Question: OK, I have been searching through this site to find anything similar or enlightening, but I am completely stuck. I am getting some valid JSON and need to parse through it to extract prices. I'm not getting very far.
Here's the JSON:
'''
{
"result": "success",
"prices": {
"vdc": {
"monthly": "1.00"
},
"network": {
"private": {
"monthly": "2.00"
},
"public": {
"\/22 (1,111 IP Addresses)": {
"monthly": "3.00"
},
"\/21 (2,222 IP Addresses)": {
"monthly": "4.00"
},
"\/20 (3,333 IP Addresses)": {
"monthly": "5.00"
},
"\/19 (5,555 IP Addresses)": {
"monthly": "6.00"
},
"\/18 (6,666 IP Addresses)": {
"monthly": "7.00"
},
"\/17 (7,777 IP Addresses)": {
"monthly": "8.00"
},
"\/16 (8,888 IP Addresses)": {
"monthly": "9.00"
},
"\/25 (111 IP Addresses)": {
"monthly": "10.00"
},
"\/26 (55 IP Addresses)": {
"monthly": "11.00"
},
"\/27 (22 IP Addresses)": {
"monthly": "12.00"
},
"\/28 (11 IP Addresses)": {
"monthly": "13.00"
},
"\/29 (5 IP Addresses)": {
"monthly": "14.00"
},
"\/23 (900 IP Addresses)": {
"monthly": "15.00"
},
"\/24 (333 IP Addresses)": {
"monthly": "16.00"
}
}
},
"blocks": {
"22": {
"monthly": "17.00"
},
"21": {
"monthly": "18.00"
},
"20": {
"monthly": "19.00"
},
"19": {
"monthly": "20.00"
},
"18": {
"monthly": "21.00"
},
"17": {
"monthly": "22.00"
},
"16": {
"monthly": "23.00"
},
"25": {
"monthly": "24.00"
},
"26": {
"monthly": "25.00"
},
"27": {
"monthly": "28.00"
},
"28": {
"monthly": "29.00"
},
"29": {
"monthly": "30.00"
},
"23": {
"monthly": "24.00"
},
"24": {
"monthly": "25.00"
}
},
"server": {
"cpu": {
"monthly": "26.00"
},
"ram": {
"monthly": "27.00"
}
},
"volume": {
"gb": {
"monthly": "28.00"
}
},
"snapshot": {
"gb": {
"monthly": "29.00"
}
}
}
}
'''
Tested and validated at jsonlint [dot] com.
After much trying, testing, trying, banging head against my keyboard, trying...this is what I currently have, but it's not producing the desired results (I'll tell you what those are, right after the code snippet).
'''
function gp(x){
for(var i in x){
console.log('700: ', x[i] );
if(x[i] != 'success'){
console.log(733);
console.log(x[i]);
for(var j in x[i]){
console.log(736);
console.log(x[i][j]);
}
}
}
}
'''
In the console, I see something like this:

What I really would like to see (or find or parse to) is, for example, the monthly price for "gb" from the "volume" element (or is it an item?).
Ideally, I would like to find "volume", "ram" and "cpu" - verify that it's the volume, ram and cpu - then get the monthly price. I did try a few things with JSON parsing, but obviously, I haven't mastered that quite yet either.
Any help would be greatly appreciated.
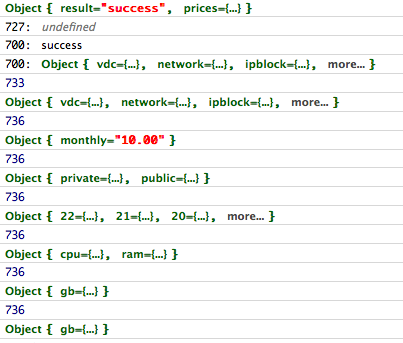
Answer: If you want to find the objects "volume", "ram" and "cpu" that's simple:
'''
var volume = x.prices.volume;
var ram = x.prices.server.ram;
var cpu = x.prices.server.cpu;
'''
or you can simply use them directly:
'''
console.log(x.prices.volume);
'''
If you want to find the monthly prices then:
'''
var prices = x.prices;
console.log('volume, monthly=', prices.volume.gb.monthly);
console.log('cpu, monthly=', prices.server.cpu.monthly);
console.log('ram, monthly=', prices.server.ram.monthly);
'''
---
Javascript objects are really simple, there are only 2 syntax for accessing them:
'''
// If the key you're accessing is a constant (hardcoded):
object.key = value;
// If the key you're accessing is stored in another variable:
var k = "key";
object[k] = value;
// Alternatively:
object["key"] = value;
'''